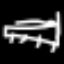
Label: bed